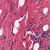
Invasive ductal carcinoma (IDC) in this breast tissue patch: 0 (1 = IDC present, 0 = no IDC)